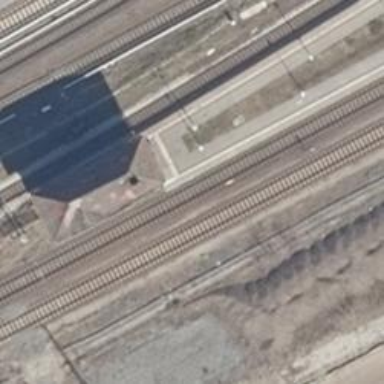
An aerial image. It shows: Railway signal.